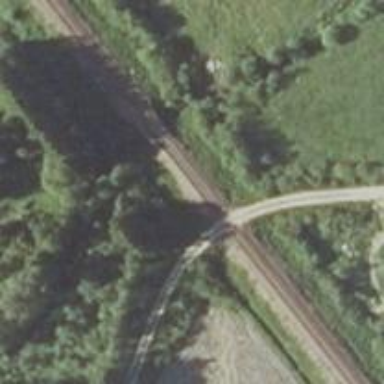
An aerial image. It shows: Level crossing with saltire marking.